Brain MRI, modality: ceT1
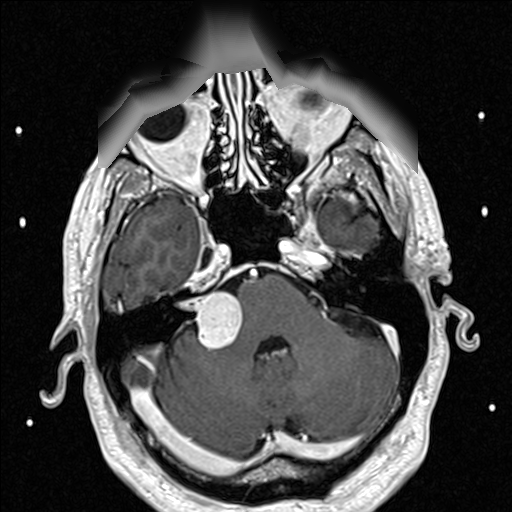